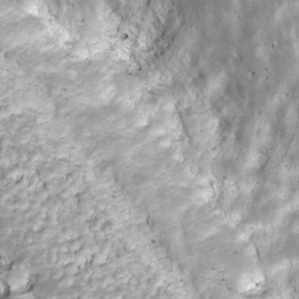
Label: non_frost